This plot shows a bearing's acceleration signal over time (raw waveform). What is the most likely bearing condition (normal, inner_race, outer_race, ball)?
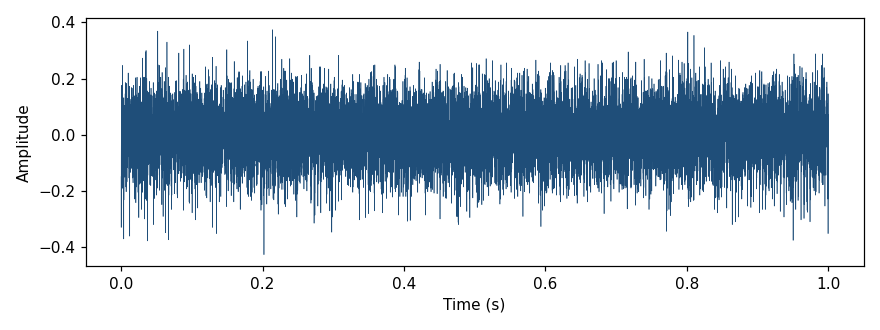
Answer: outer_race